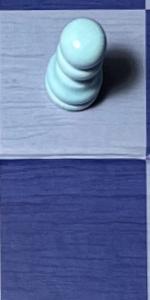
Label: Empty